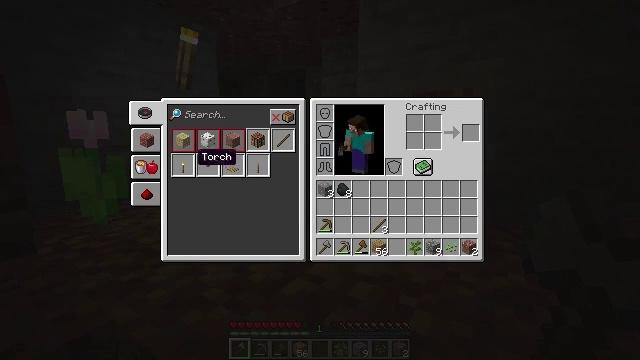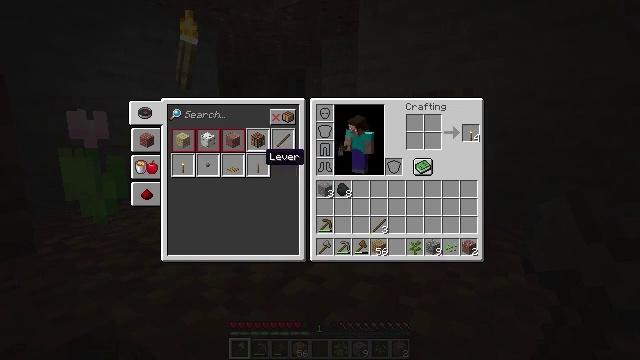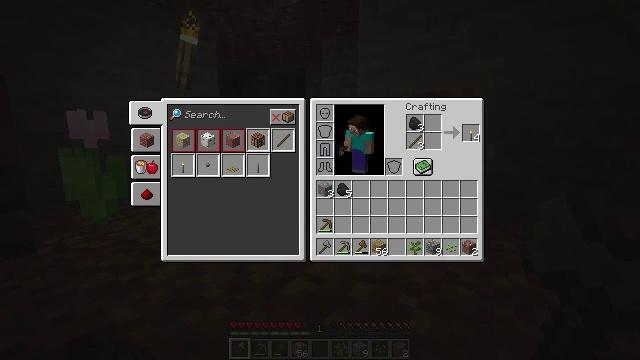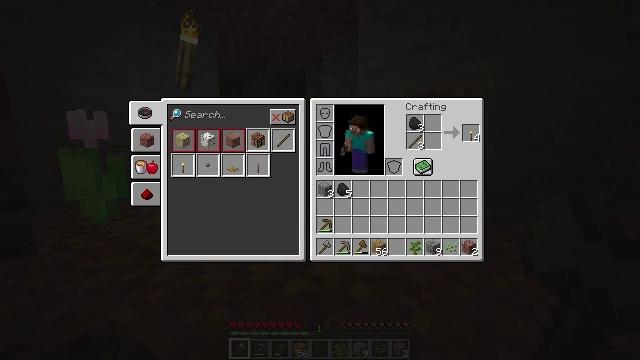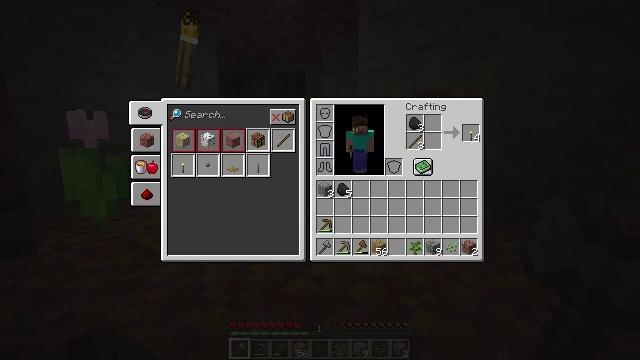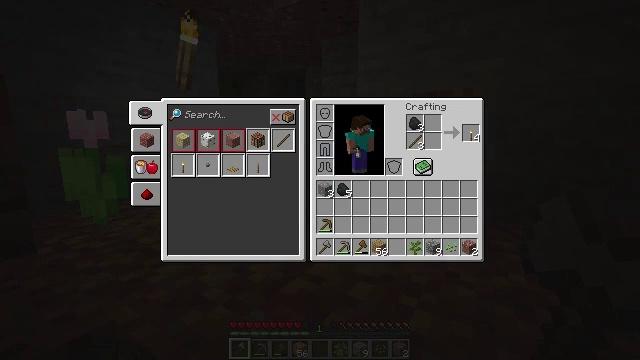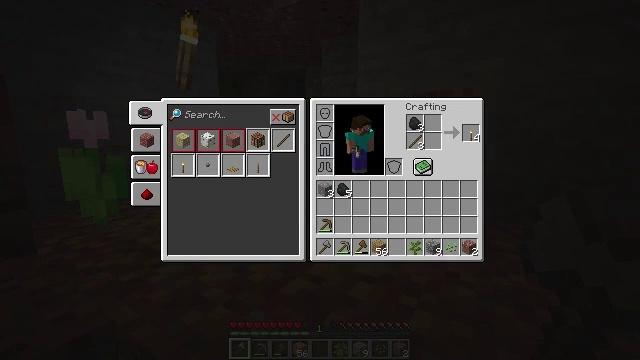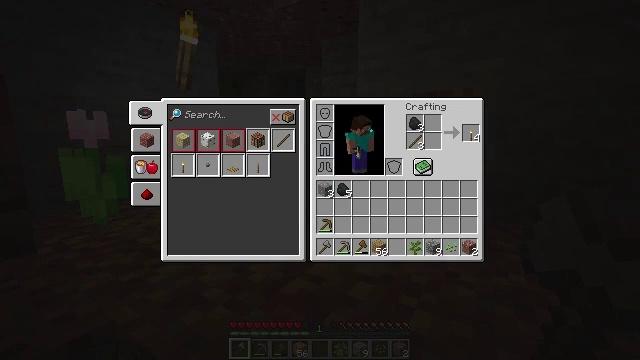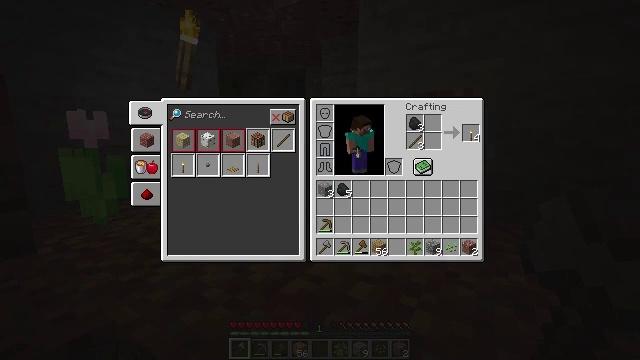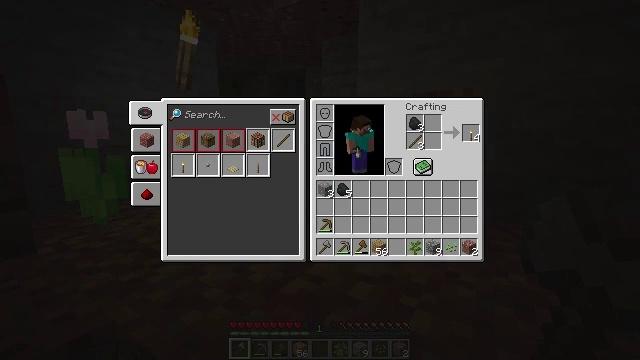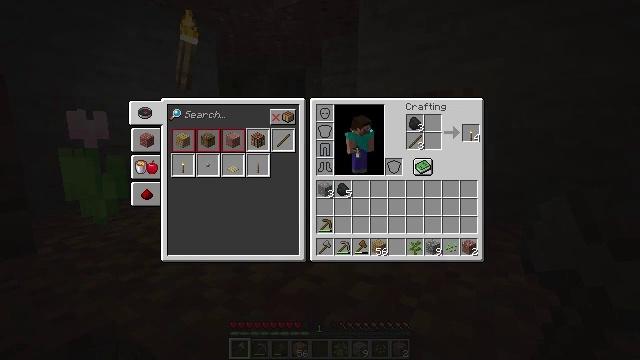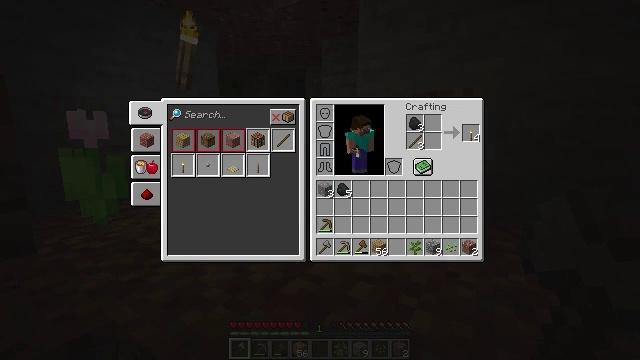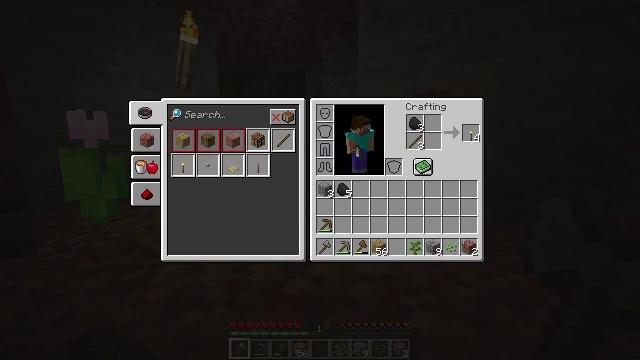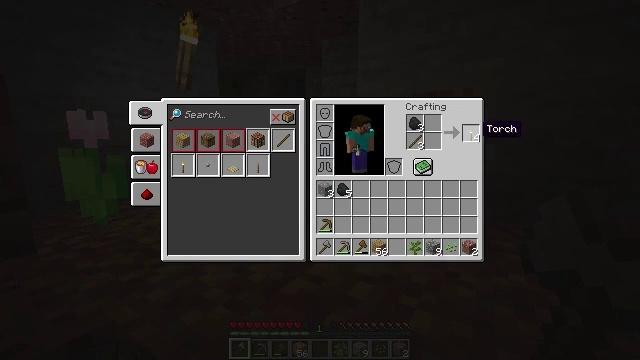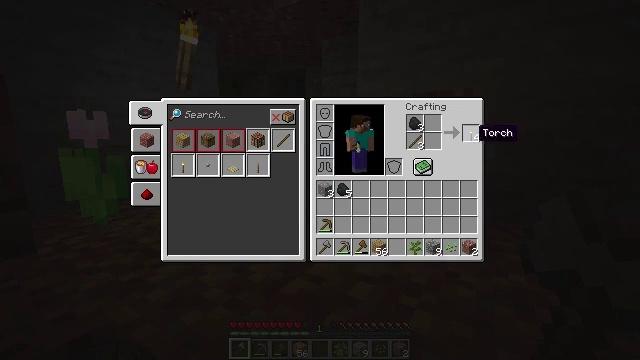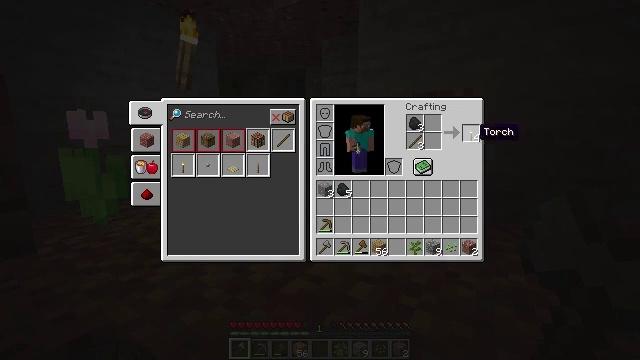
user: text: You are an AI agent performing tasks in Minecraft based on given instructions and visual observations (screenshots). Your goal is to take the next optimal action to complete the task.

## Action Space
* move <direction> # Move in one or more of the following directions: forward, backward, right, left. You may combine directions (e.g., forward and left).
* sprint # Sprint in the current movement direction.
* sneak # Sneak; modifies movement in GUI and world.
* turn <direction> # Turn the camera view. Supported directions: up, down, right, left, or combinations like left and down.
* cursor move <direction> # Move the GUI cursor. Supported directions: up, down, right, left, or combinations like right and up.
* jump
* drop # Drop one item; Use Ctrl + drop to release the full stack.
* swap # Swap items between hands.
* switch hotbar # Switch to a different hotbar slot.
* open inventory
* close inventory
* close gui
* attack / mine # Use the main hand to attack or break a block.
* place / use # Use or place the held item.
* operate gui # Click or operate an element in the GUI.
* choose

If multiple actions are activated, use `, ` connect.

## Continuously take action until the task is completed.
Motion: motion action
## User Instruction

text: Make a torch with sticks and coal.
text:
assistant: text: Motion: sneak, turn right
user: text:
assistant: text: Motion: sneak, turn right
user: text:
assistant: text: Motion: sneak, turn right
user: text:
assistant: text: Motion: sneak, turn right
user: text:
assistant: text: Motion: sneak, turn left
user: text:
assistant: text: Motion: sneak, turn right
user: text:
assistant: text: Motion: no_op
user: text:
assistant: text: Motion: no_op
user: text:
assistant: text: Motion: no_op
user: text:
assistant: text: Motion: no_op
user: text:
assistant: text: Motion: no_op
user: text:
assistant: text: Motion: no_op
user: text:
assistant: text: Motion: turn right and up
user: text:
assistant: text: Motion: no_op
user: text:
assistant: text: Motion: sneak
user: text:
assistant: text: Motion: sneak
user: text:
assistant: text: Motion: sneak
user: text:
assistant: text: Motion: sneak, attack / mine
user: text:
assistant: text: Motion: sneak, attack / mine
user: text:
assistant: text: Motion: sneak, attack / mine
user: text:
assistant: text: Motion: sneak
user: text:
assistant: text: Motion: sneak
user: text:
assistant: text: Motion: sneak
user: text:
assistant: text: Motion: sneak
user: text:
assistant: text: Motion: sneak
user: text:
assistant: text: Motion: sneak
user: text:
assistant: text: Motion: sneak
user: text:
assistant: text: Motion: sneak
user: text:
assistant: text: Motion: sneak
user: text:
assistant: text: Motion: sneak